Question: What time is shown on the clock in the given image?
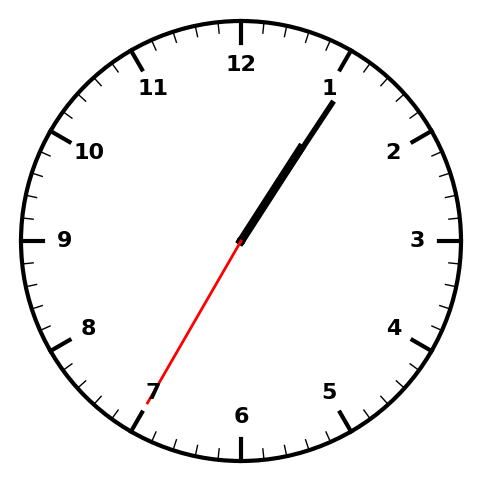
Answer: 01:05:35